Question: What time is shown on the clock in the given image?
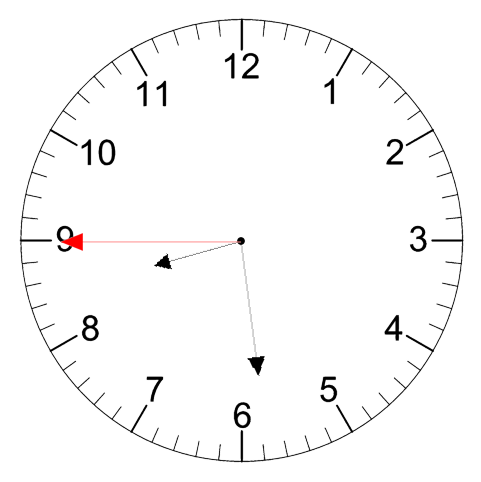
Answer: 08:28:45